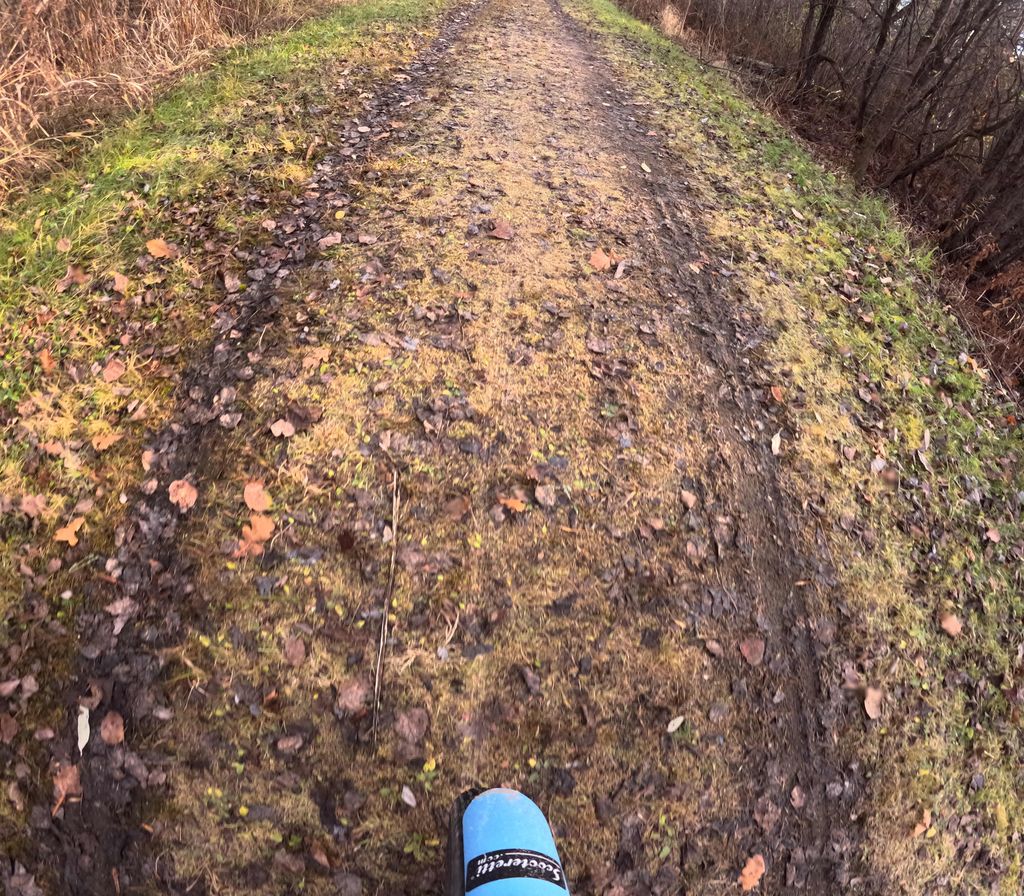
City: ottawa-gatineau